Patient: sex M, age 32
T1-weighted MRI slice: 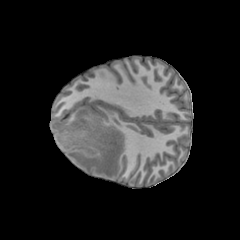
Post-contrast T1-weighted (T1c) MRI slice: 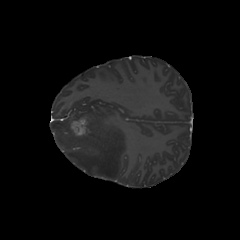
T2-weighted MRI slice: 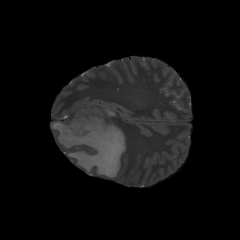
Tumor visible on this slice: yes
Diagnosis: Glioblastoma, IDH-wildtype
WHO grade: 4